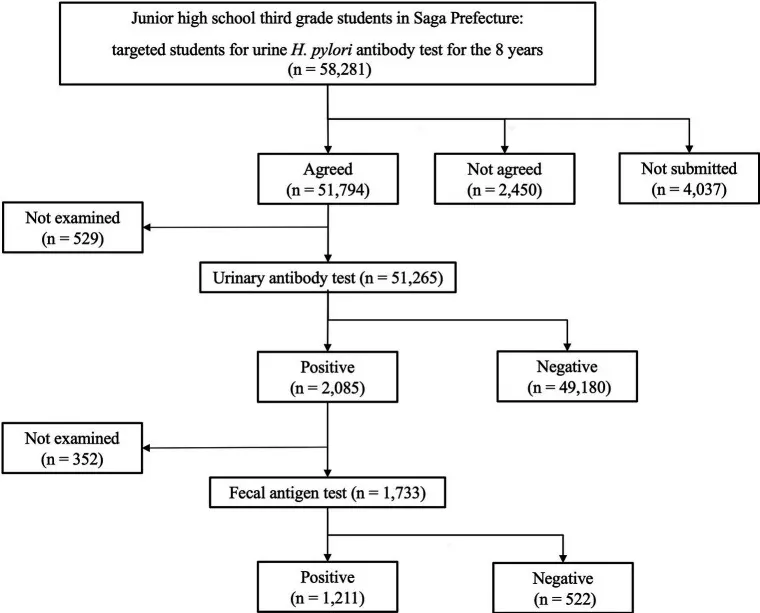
Summary for Helicobacter pylori screening and treatment in the Saga Prefecture for over 8 years of the study period (2016-2023). Of the total 58,281 patients, 51,265 underwent primary urinary antibody test for H. pylori and 1,733 underwent a secondary stool antigen test. Finally, 1,211 students had two positive tests and were diagnosed with H. pylori infection.
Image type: chart (chart)